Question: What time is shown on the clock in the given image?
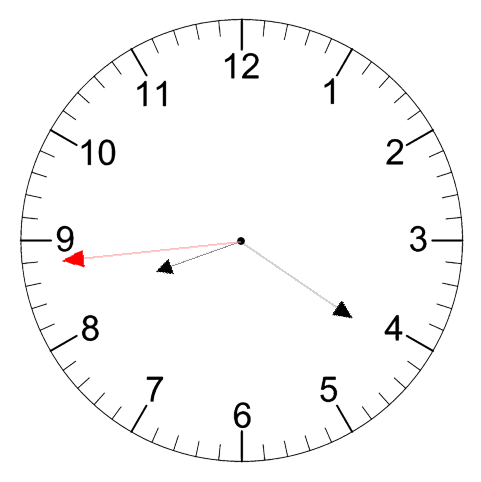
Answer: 08:20:44